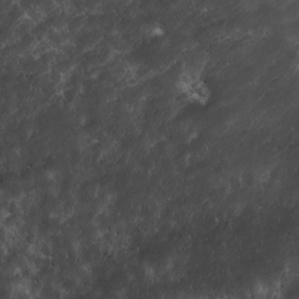
Label: non_frost